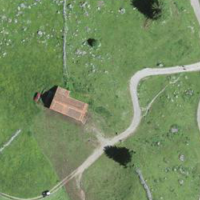
EUNIS habitat code: 25
Species observed at this site:
Petasites hybridus
Cirsium palustre